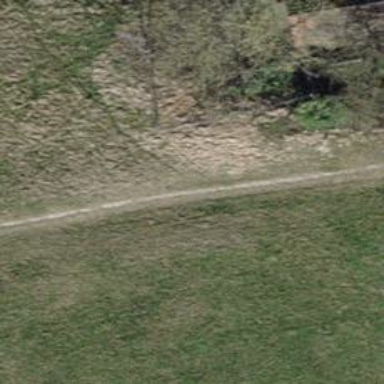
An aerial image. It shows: Path with surface of grass pavers.